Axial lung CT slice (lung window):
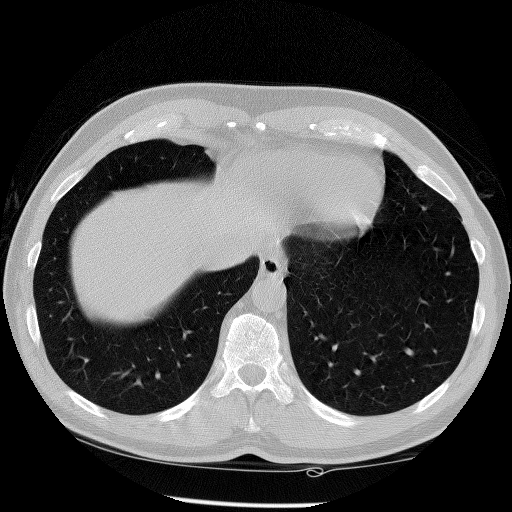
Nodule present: no